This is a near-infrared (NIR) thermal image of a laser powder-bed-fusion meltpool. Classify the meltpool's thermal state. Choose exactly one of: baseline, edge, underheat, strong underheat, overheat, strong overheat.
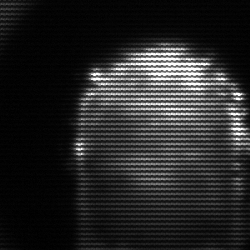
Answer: baseline